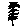
Label: tree